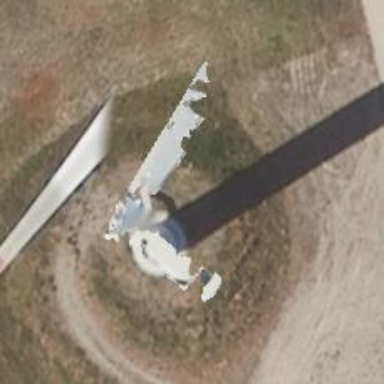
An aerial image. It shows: Vestas wind generator.